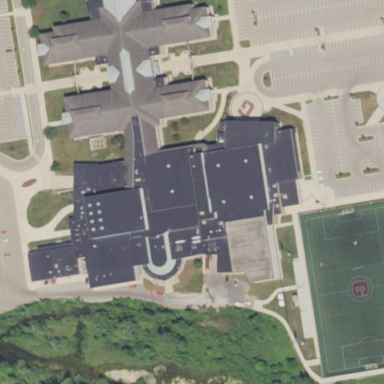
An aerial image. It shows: School building.